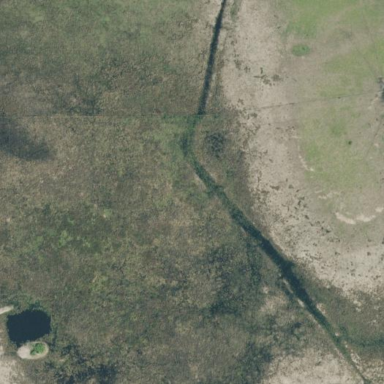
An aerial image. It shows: Beautiful wet meadow natural wetland.